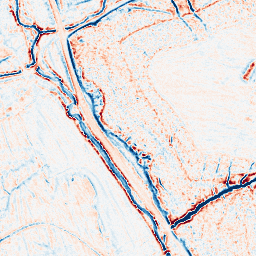
Category: edge_preserving
Decomposition family: bilateral
Decomposition parameters: d: 9
sigma_color: 150
sigma_space: 100
Upsampling method: edge_directed
Upsampling parameters: scale: 4
Upsampling scale: 4